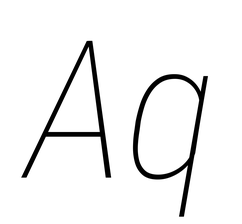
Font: Roboto-Italic_Condensed_Thin_Italic